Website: ulta-beauty
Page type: delivery-shipping
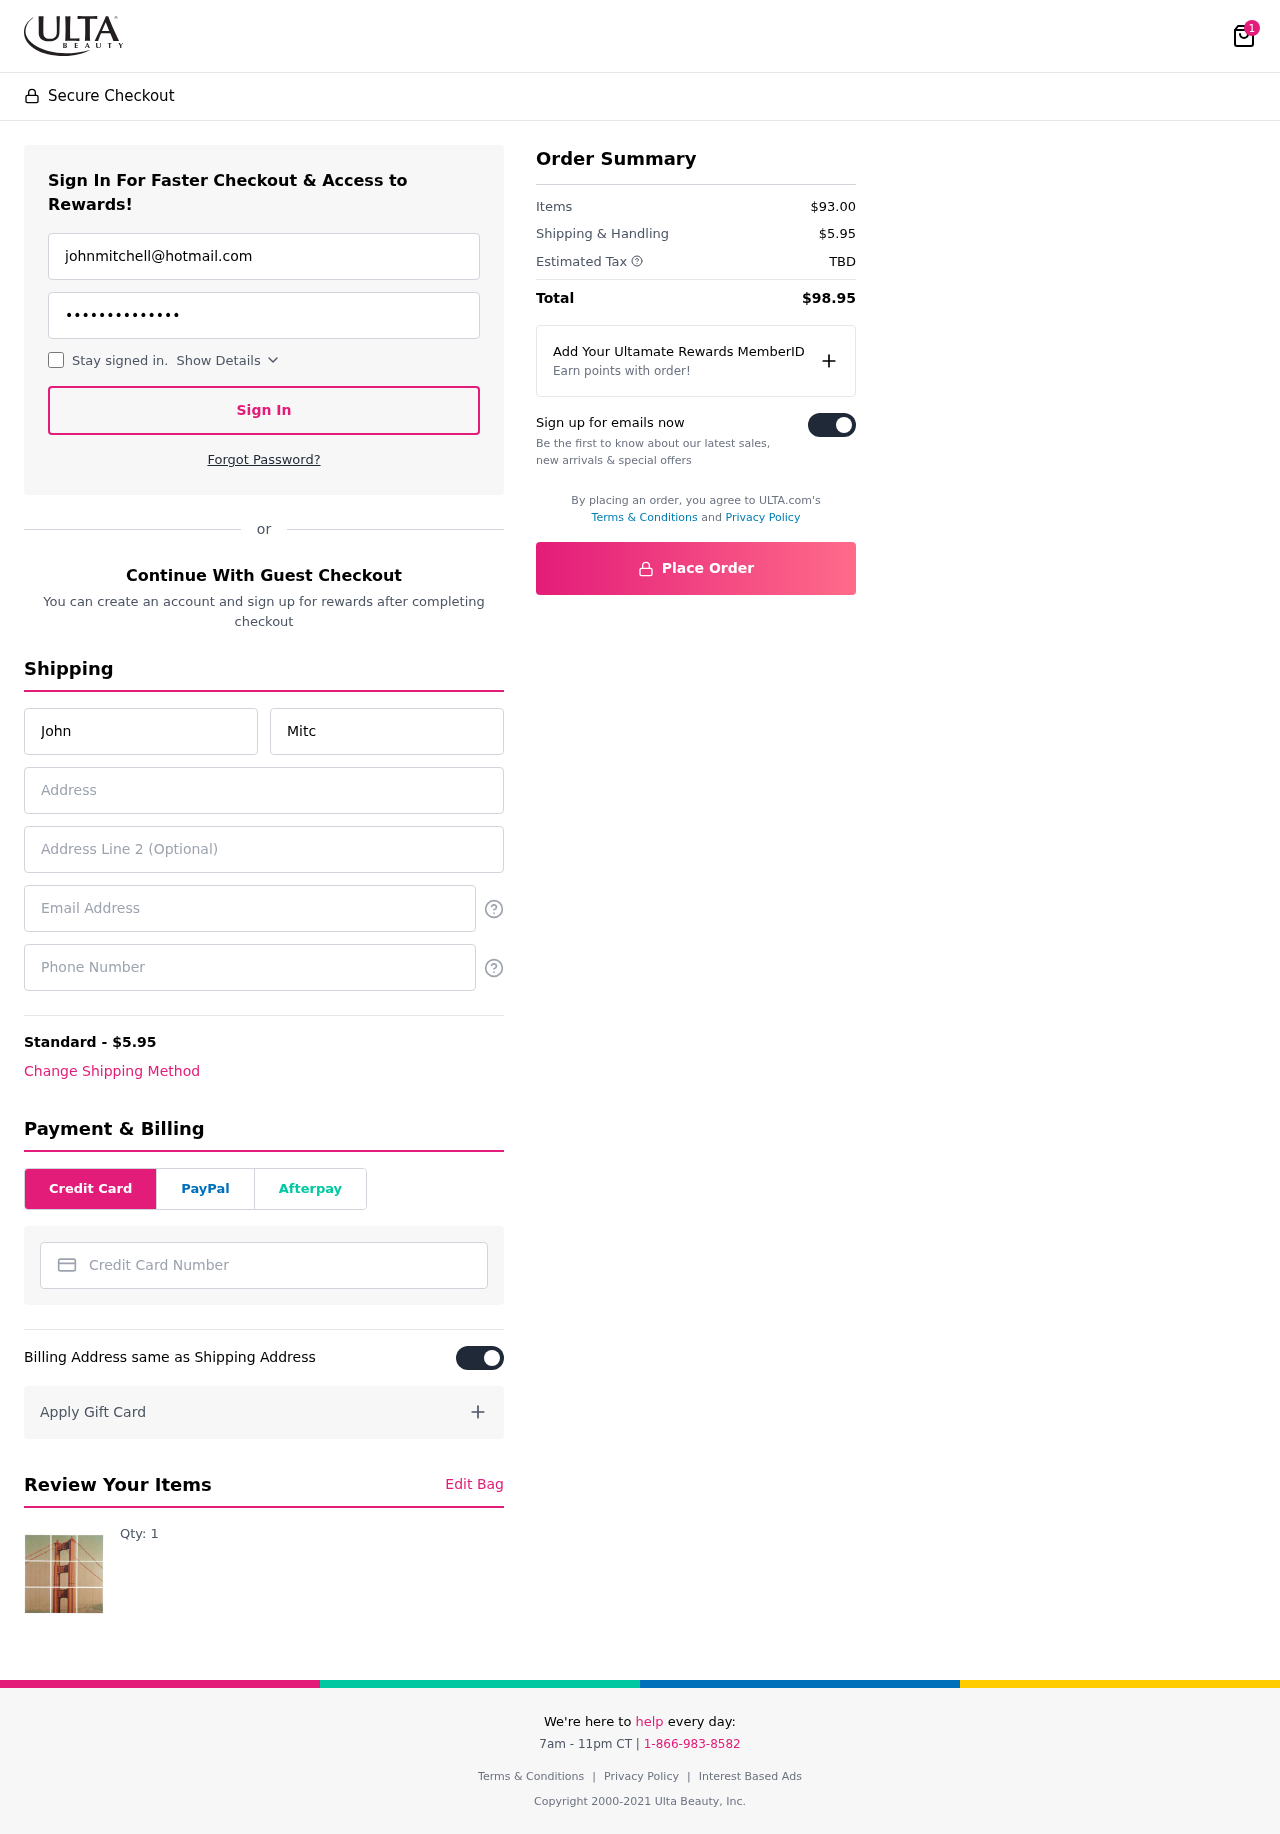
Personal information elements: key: PII_CARD_NUMBER
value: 4870 9720 6881 4796
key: PII_EMAIL
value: johnmitchell@hotmail.com
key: PII_EMAIL2
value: johnmitchell@hotmail.com
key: PII_FIRSTNAME
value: John
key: PII_LASTNAME
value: Mitchell
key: PII_PHONE
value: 3278133676
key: PII_STREET
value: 10577 Andrew Valleys Suite 824
Product elements: key: PRODUCT1_QUANTITY
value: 1
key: PRODUCT1
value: Qty: 1
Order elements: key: ORDER_NUM_ITEMS
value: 1
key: ORDER_SHIPPING_COST
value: $5.95
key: ORDER_SUBTOTAL
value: $93.00
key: ORDER_TAX
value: TBD
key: ORDER_TOTAL
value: $98.95